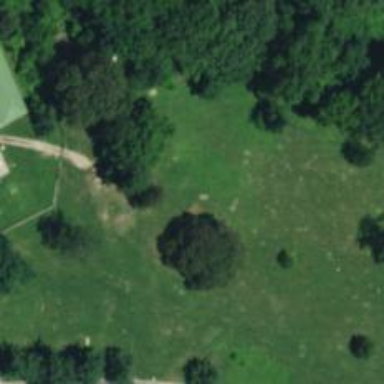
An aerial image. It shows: Disc golf basket.